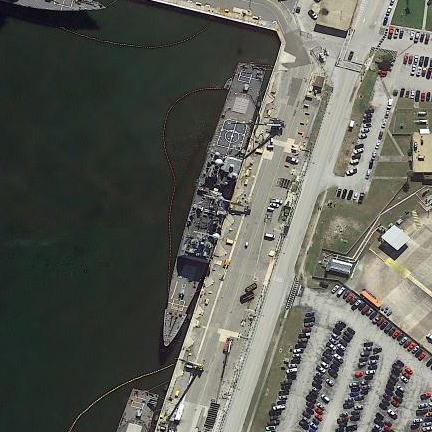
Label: cruiser